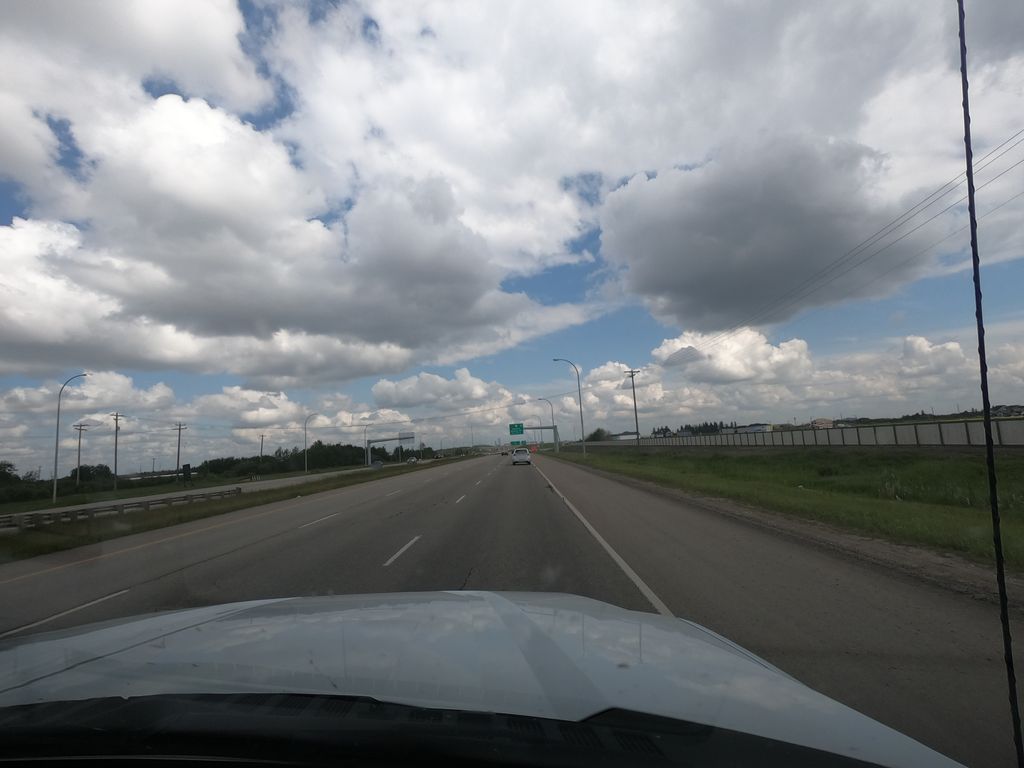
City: edmonton